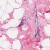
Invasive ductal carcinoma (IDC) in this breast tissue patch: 0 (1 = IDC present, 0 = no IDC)